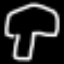
Label: mushroom